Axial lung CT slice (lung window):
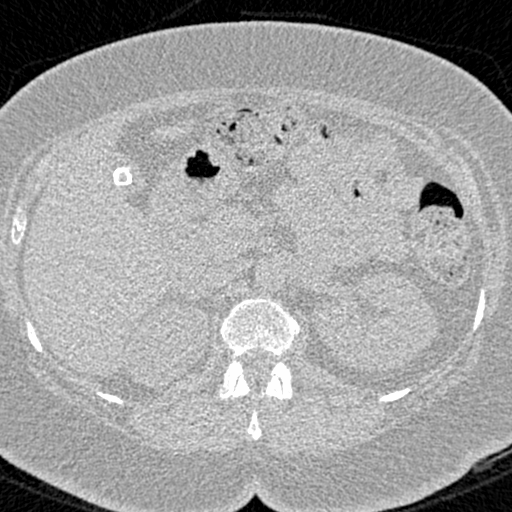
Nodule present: no